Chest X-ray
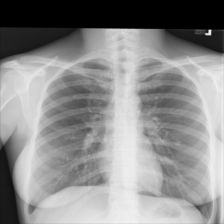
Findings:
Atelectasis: negative
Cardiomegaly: negative
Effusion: negative
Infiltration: negative
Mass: negative
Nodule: positive
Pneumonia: negative
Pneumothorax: negative
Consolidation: negative
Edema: negative
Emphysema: negative
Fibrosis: negative
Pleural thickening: negative
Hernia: negative